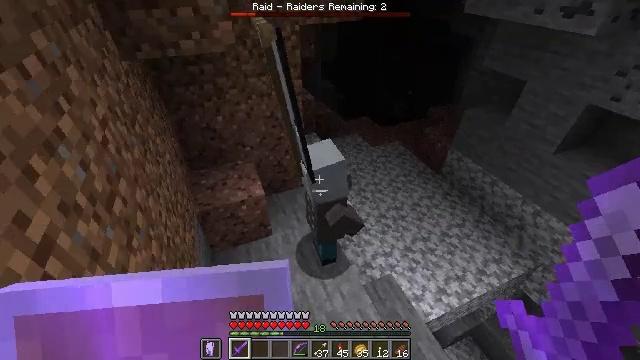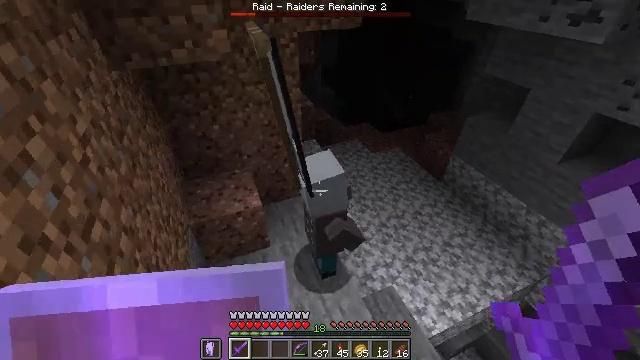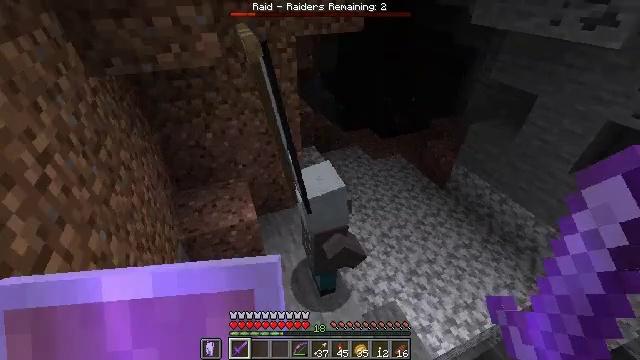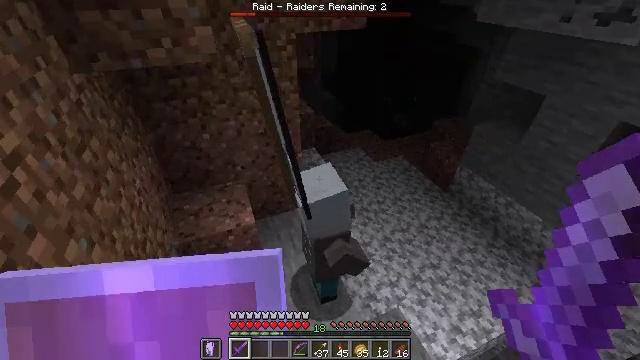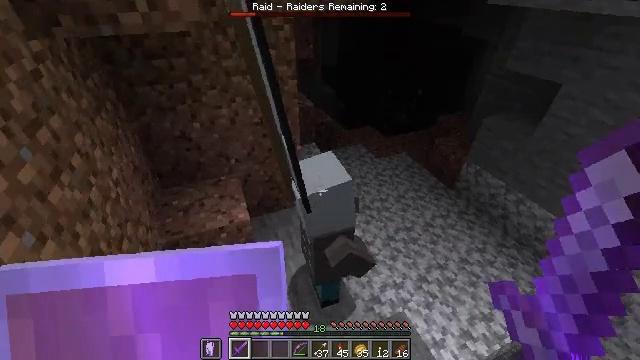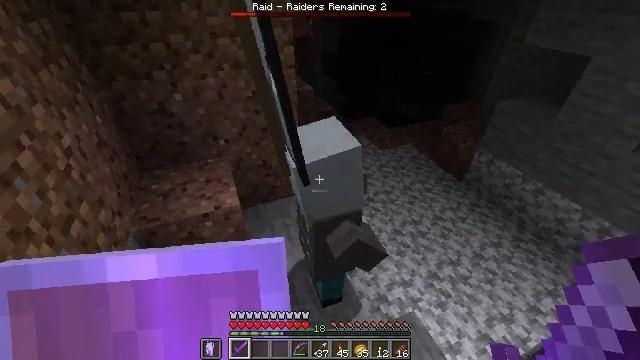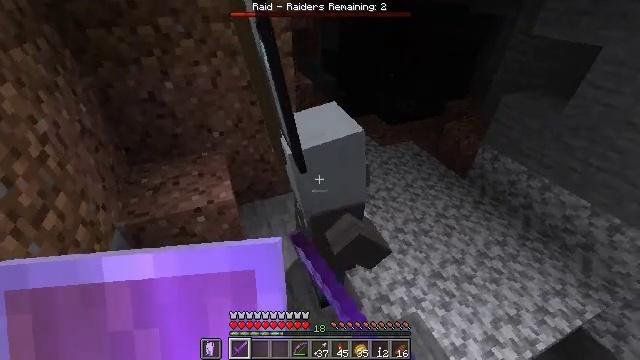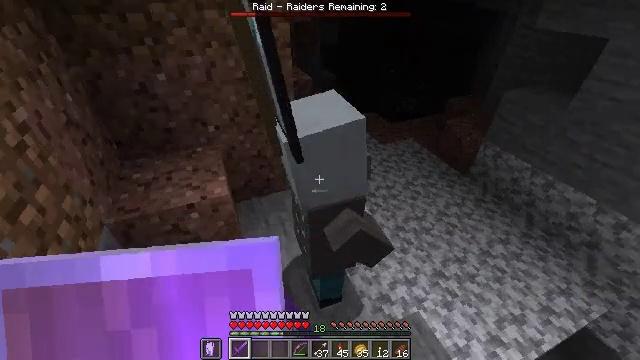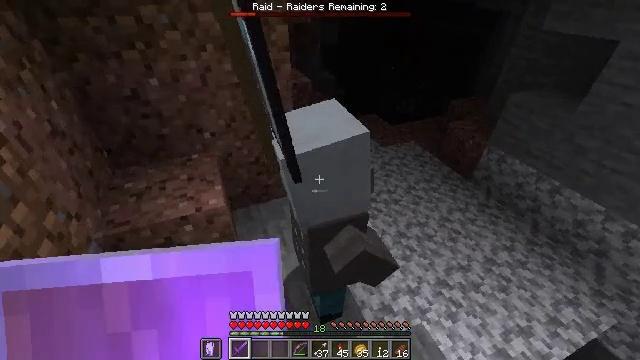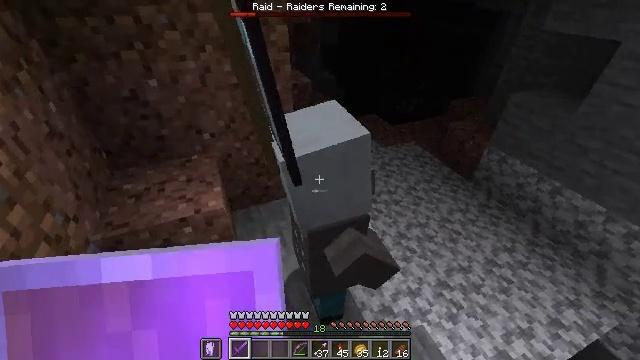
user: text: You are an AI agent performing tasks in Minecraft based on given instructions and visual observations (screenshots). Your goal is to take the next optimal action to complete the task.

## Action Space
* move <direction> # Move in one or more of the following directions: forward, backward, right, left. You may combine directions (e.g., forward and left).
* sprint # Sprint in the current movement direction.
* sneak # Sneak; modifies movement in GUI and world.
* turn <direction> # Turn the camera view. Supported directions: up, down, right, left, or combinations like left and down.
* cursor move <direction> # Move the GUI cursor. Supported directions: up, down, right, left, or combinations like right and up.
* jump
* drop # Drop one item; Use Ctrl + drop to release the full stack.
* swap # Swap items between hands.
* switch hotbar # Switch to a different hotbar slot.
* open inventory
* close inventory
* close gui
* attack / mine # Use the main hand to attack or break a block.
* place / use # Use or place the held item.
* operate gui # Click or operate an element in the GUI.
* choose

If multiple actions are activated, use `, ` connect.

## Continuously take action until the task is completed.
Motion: motion action
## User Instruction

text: Kill a vindicator.
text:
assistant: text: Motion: move forward
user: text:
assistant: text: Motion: move forward
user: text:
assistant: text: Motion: move forward
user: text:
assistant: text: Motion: move forward
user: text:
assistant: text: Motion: attack / mine
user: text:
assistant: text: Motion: attack / mine
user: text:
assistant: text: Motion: attack / mine
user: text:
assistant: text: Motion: attack / mine
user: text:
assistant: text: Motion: no_op
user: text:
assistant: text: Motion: no_op